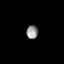
Tissue: prostate
Cell type: T cells
Senescence score: 0.3472
Nuclear area (px): 153
Mean DAPI intensity: 146.523